What's the difference between 2 images?
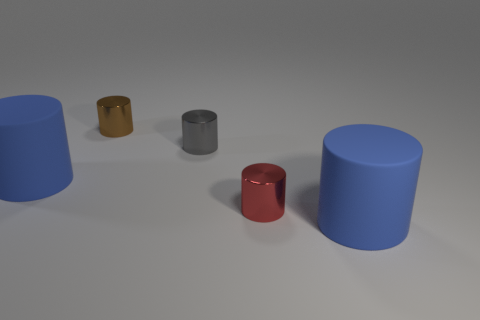
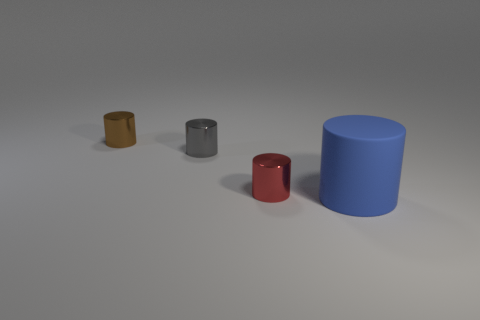
the big blue matte cylinder on the left side of the tiny brown metal cylinder has disappeared
the large blue matte cylinder left of the gray shiny cylinder has disappeared
the big blue rubber cylinder that is on the left side of the brown cylinder is gone
the big blue rubber cylinder that is to the left of the gray metallic thing has disappeared